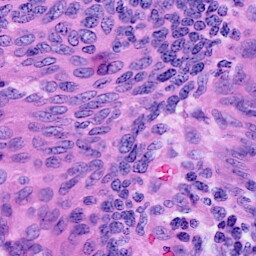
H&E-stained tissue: Cervix